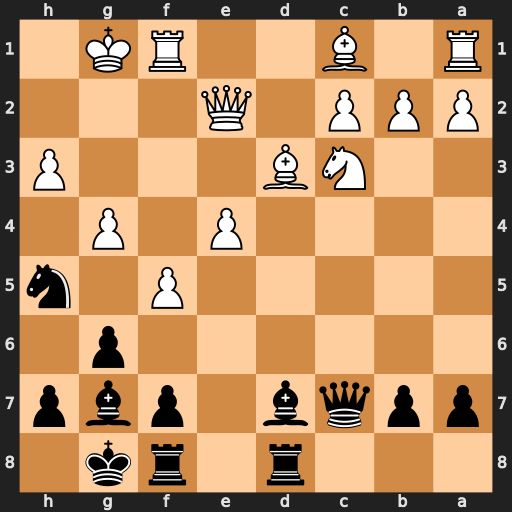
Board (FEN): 3r1rk1/ppqb1pbp/6p1/5P1n/4P1P1/2NB3P/PPP1Q3/R1B2RK1
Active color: b
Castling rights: -
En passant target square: -
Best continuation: Bd4+ Rf2 Qg3+